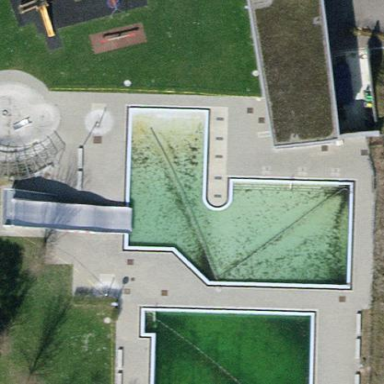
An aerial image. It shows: Sports centre dedicated to swimming activities.